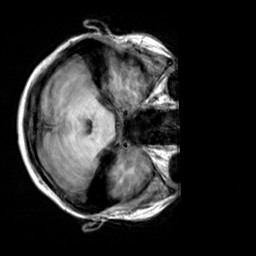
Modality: T1w
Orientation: axial
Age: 25
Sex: female
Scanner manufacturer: siemens
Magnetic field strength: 3 T
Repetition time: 2.3 s
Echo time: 0.00303 s